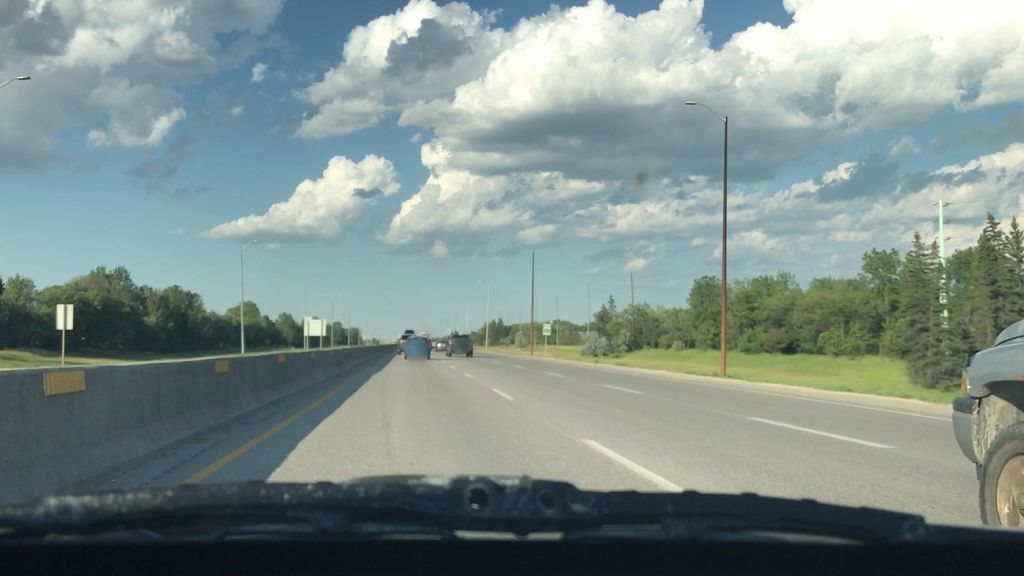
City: winnipeg